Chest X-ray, AP view. Patient: 35 years old, sex M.
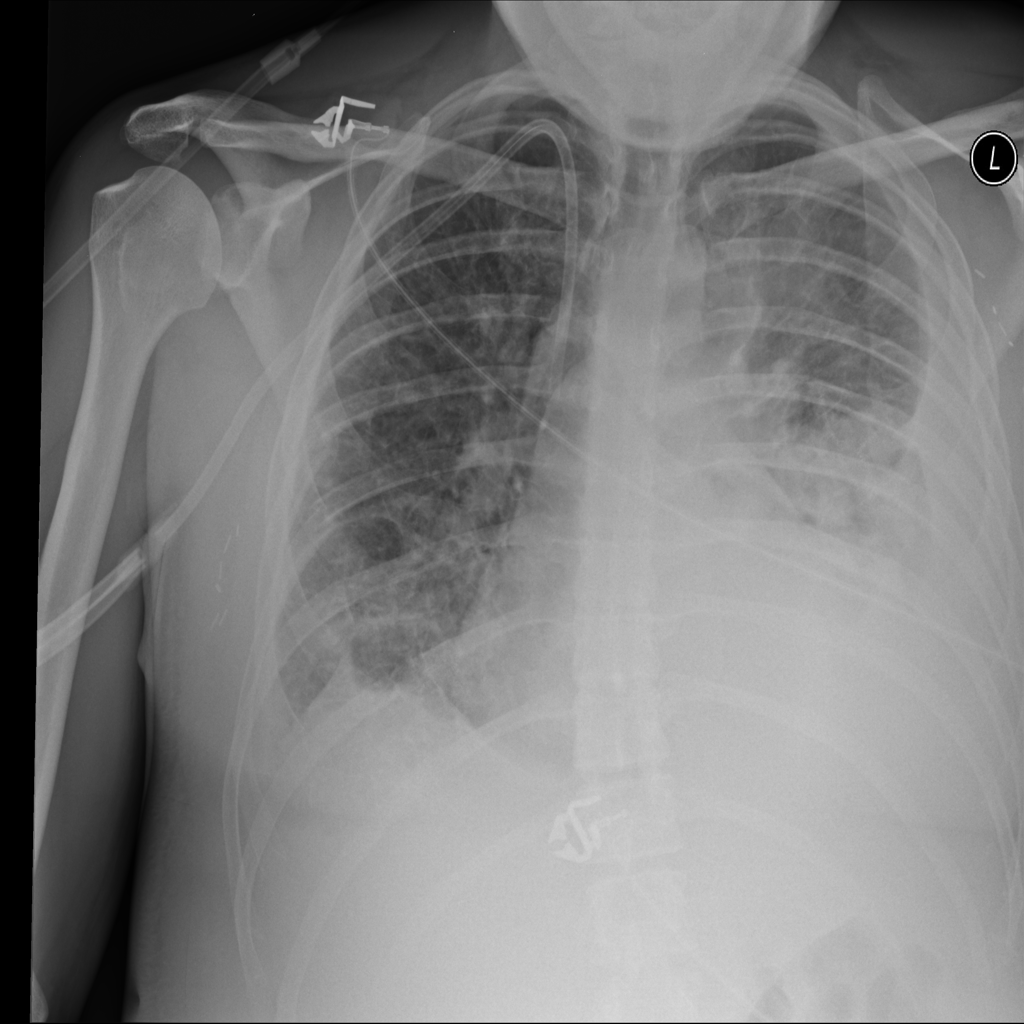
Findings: Effusion